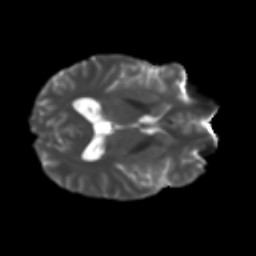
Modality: T2w
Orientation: axial
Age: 22
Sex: male
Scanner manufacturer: ge
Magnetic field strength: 3 T
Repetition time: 7.8 s
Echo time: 0.0607 s